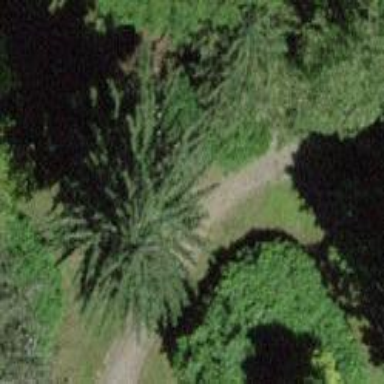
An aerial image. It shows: Unpaved path.